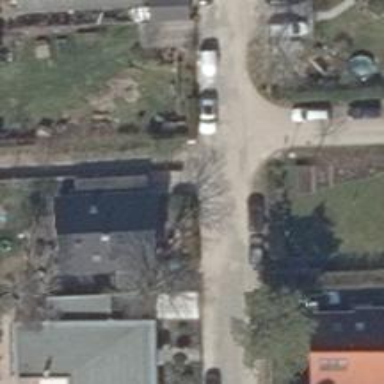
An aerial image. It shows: Driveway leading to service road.